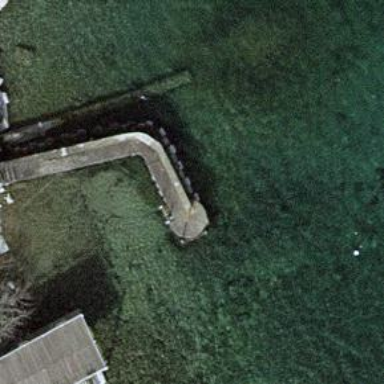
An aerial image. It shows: Breakwater structure.